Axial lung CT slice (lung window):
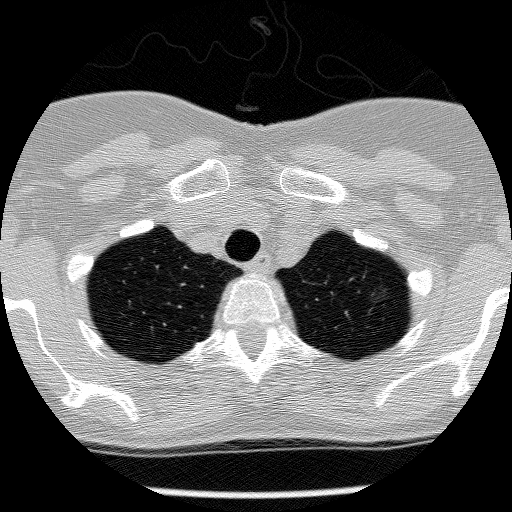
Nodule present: no